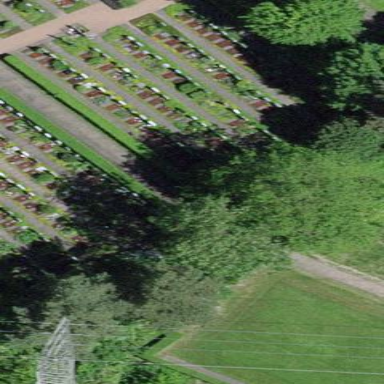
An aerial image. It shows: Grave yard.